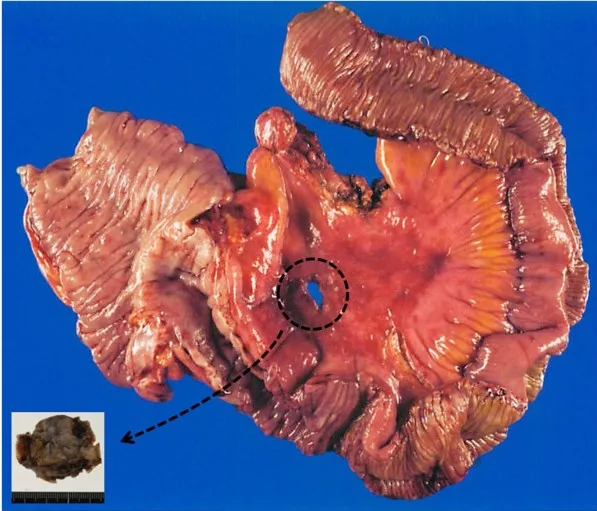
Macroscopic findings of the tumor and ileocecal lesion. No changes involving the mucosal surface of the cecum or the terminal ileum were detected.
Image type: pathology (h&e)